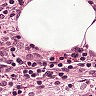
Metastatic tissue present: no